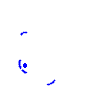
Particle: pion